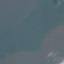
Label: SeaLake